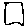
Label: square